Aerial crown-view tile of a tropical tree (Barro Colorado Island, Panama), acquired 20241112:
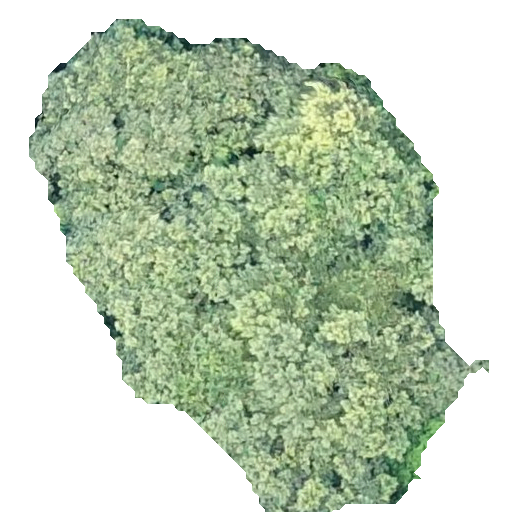
Species: Apeiba membranacea
GBIF accepted scientific name: Apeiba membranacea
Crown area: 225.827 m²